Interaction volume radius: 5 \u00c5
Interaction volume height: 15 \u00c5
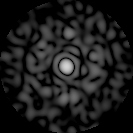
Disorder parameter: 0.8532